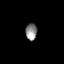
Tissue: lung
Cell type: Epithelial cells
Senescence score: 0.5804
Nuclear area (px): 188
Mean DAPI intensity: 138.112